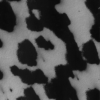
Label: not_dusty